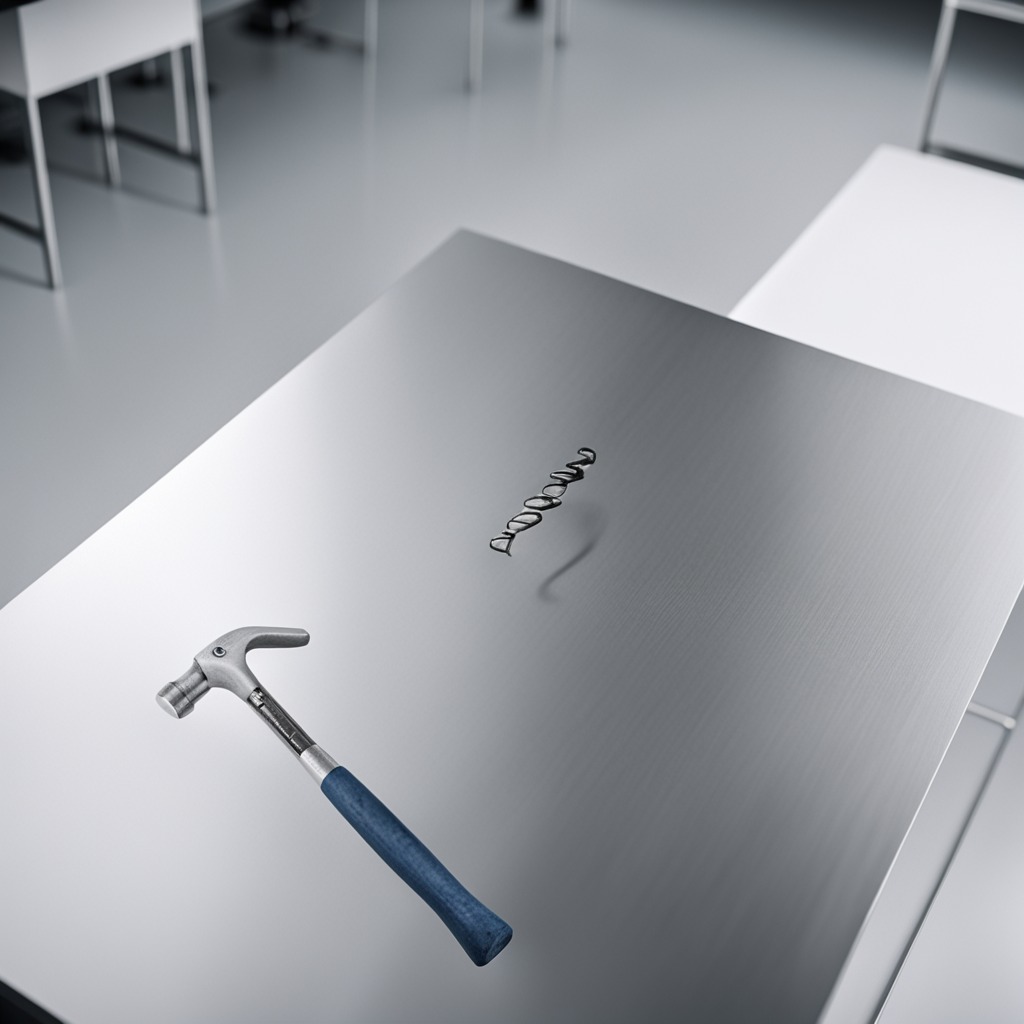
A hammer lies on the stainless steel table.